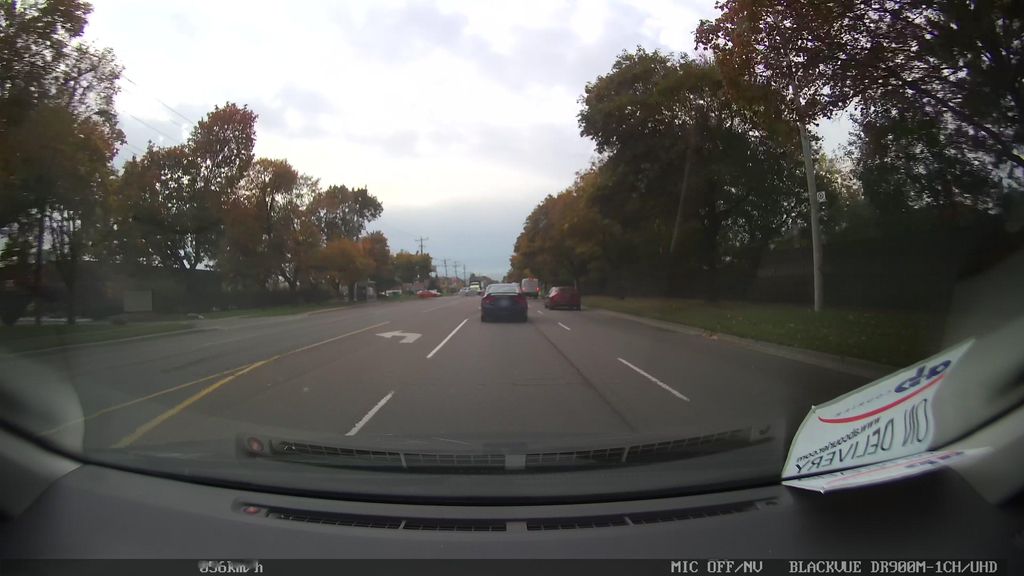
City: toronto